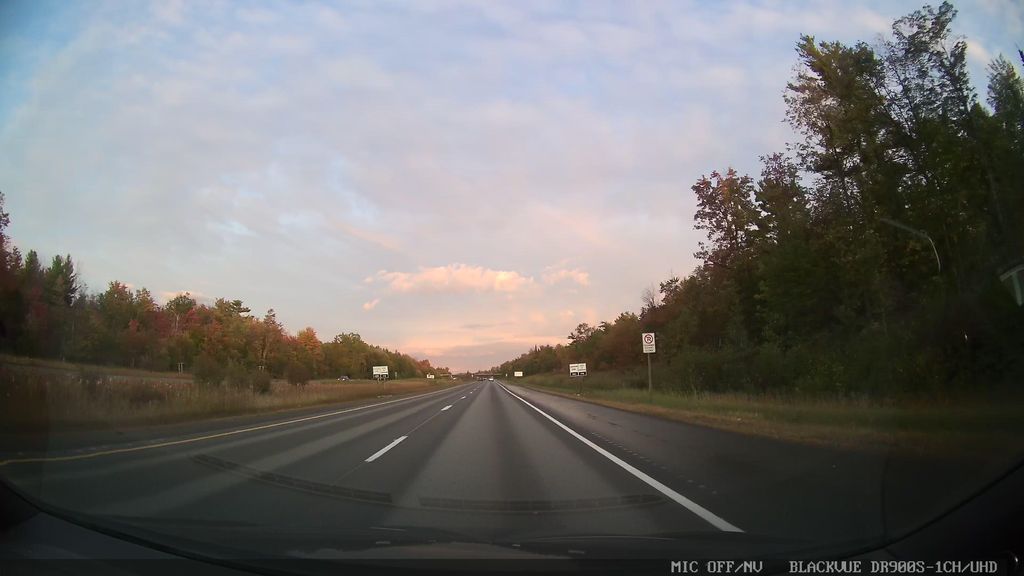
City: ottawa-gatineau